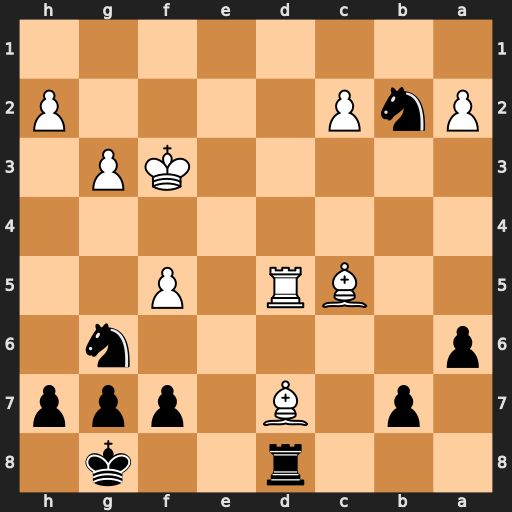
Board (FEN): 3r2k1/1p1B1ppp/p5n1/2BR1P2/8/5KP1/PnP4P/8
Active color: b
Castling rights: -
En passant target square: -
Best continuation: Rxd7 Rxd7 Ne5+ Ke4 Nxd7